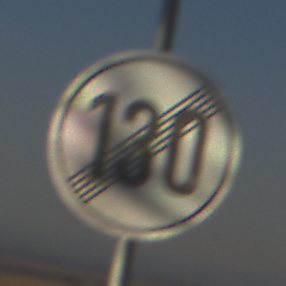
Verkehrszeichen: EndeGeschwindigkeit130
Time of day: MorningAfternoon
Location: Outdoor (Nature)
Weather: Clear
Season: NotSpecified
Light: Natural